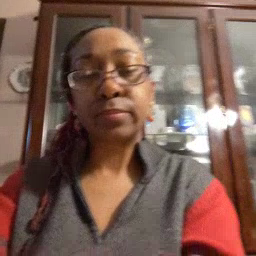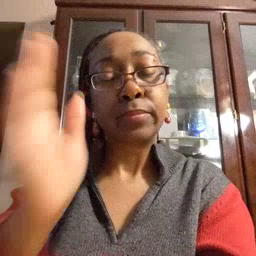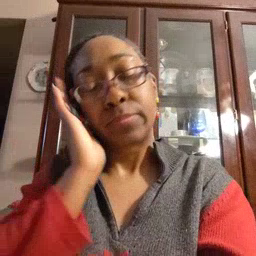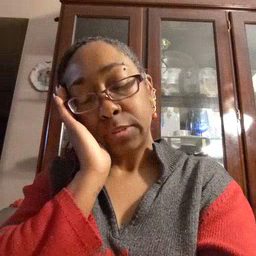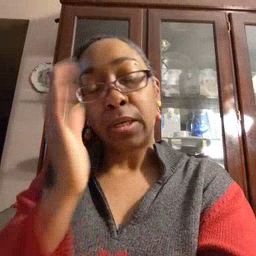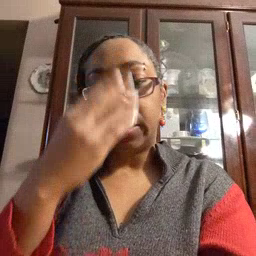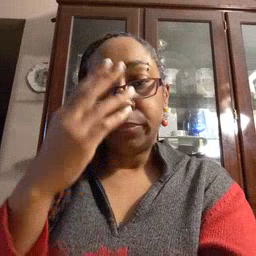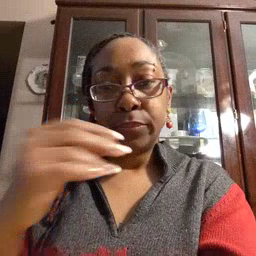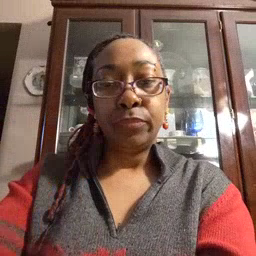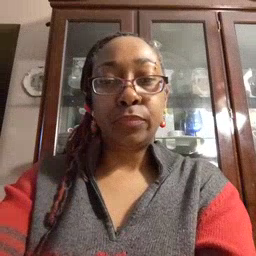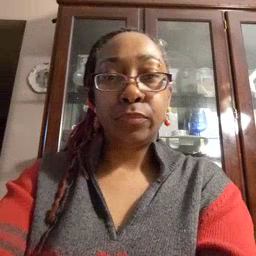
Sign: nap